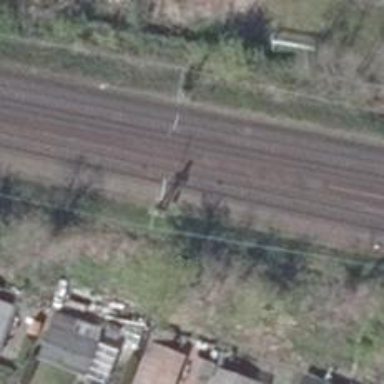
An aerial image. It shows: Rail line with electrified contact lines on embankment.